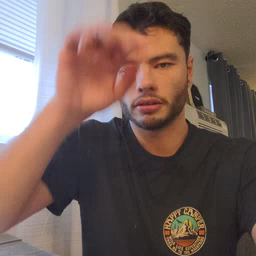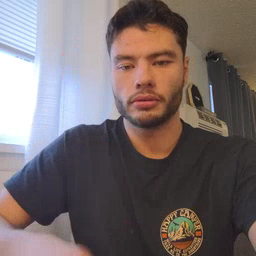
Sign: brother